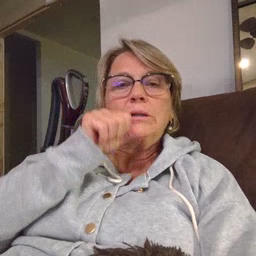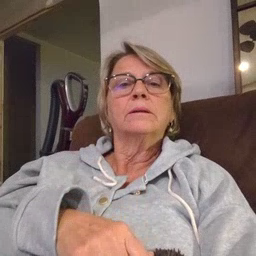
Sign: carrot